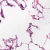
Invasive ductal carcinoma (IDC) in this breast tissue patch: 0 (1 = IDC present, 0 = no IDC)